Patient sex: F
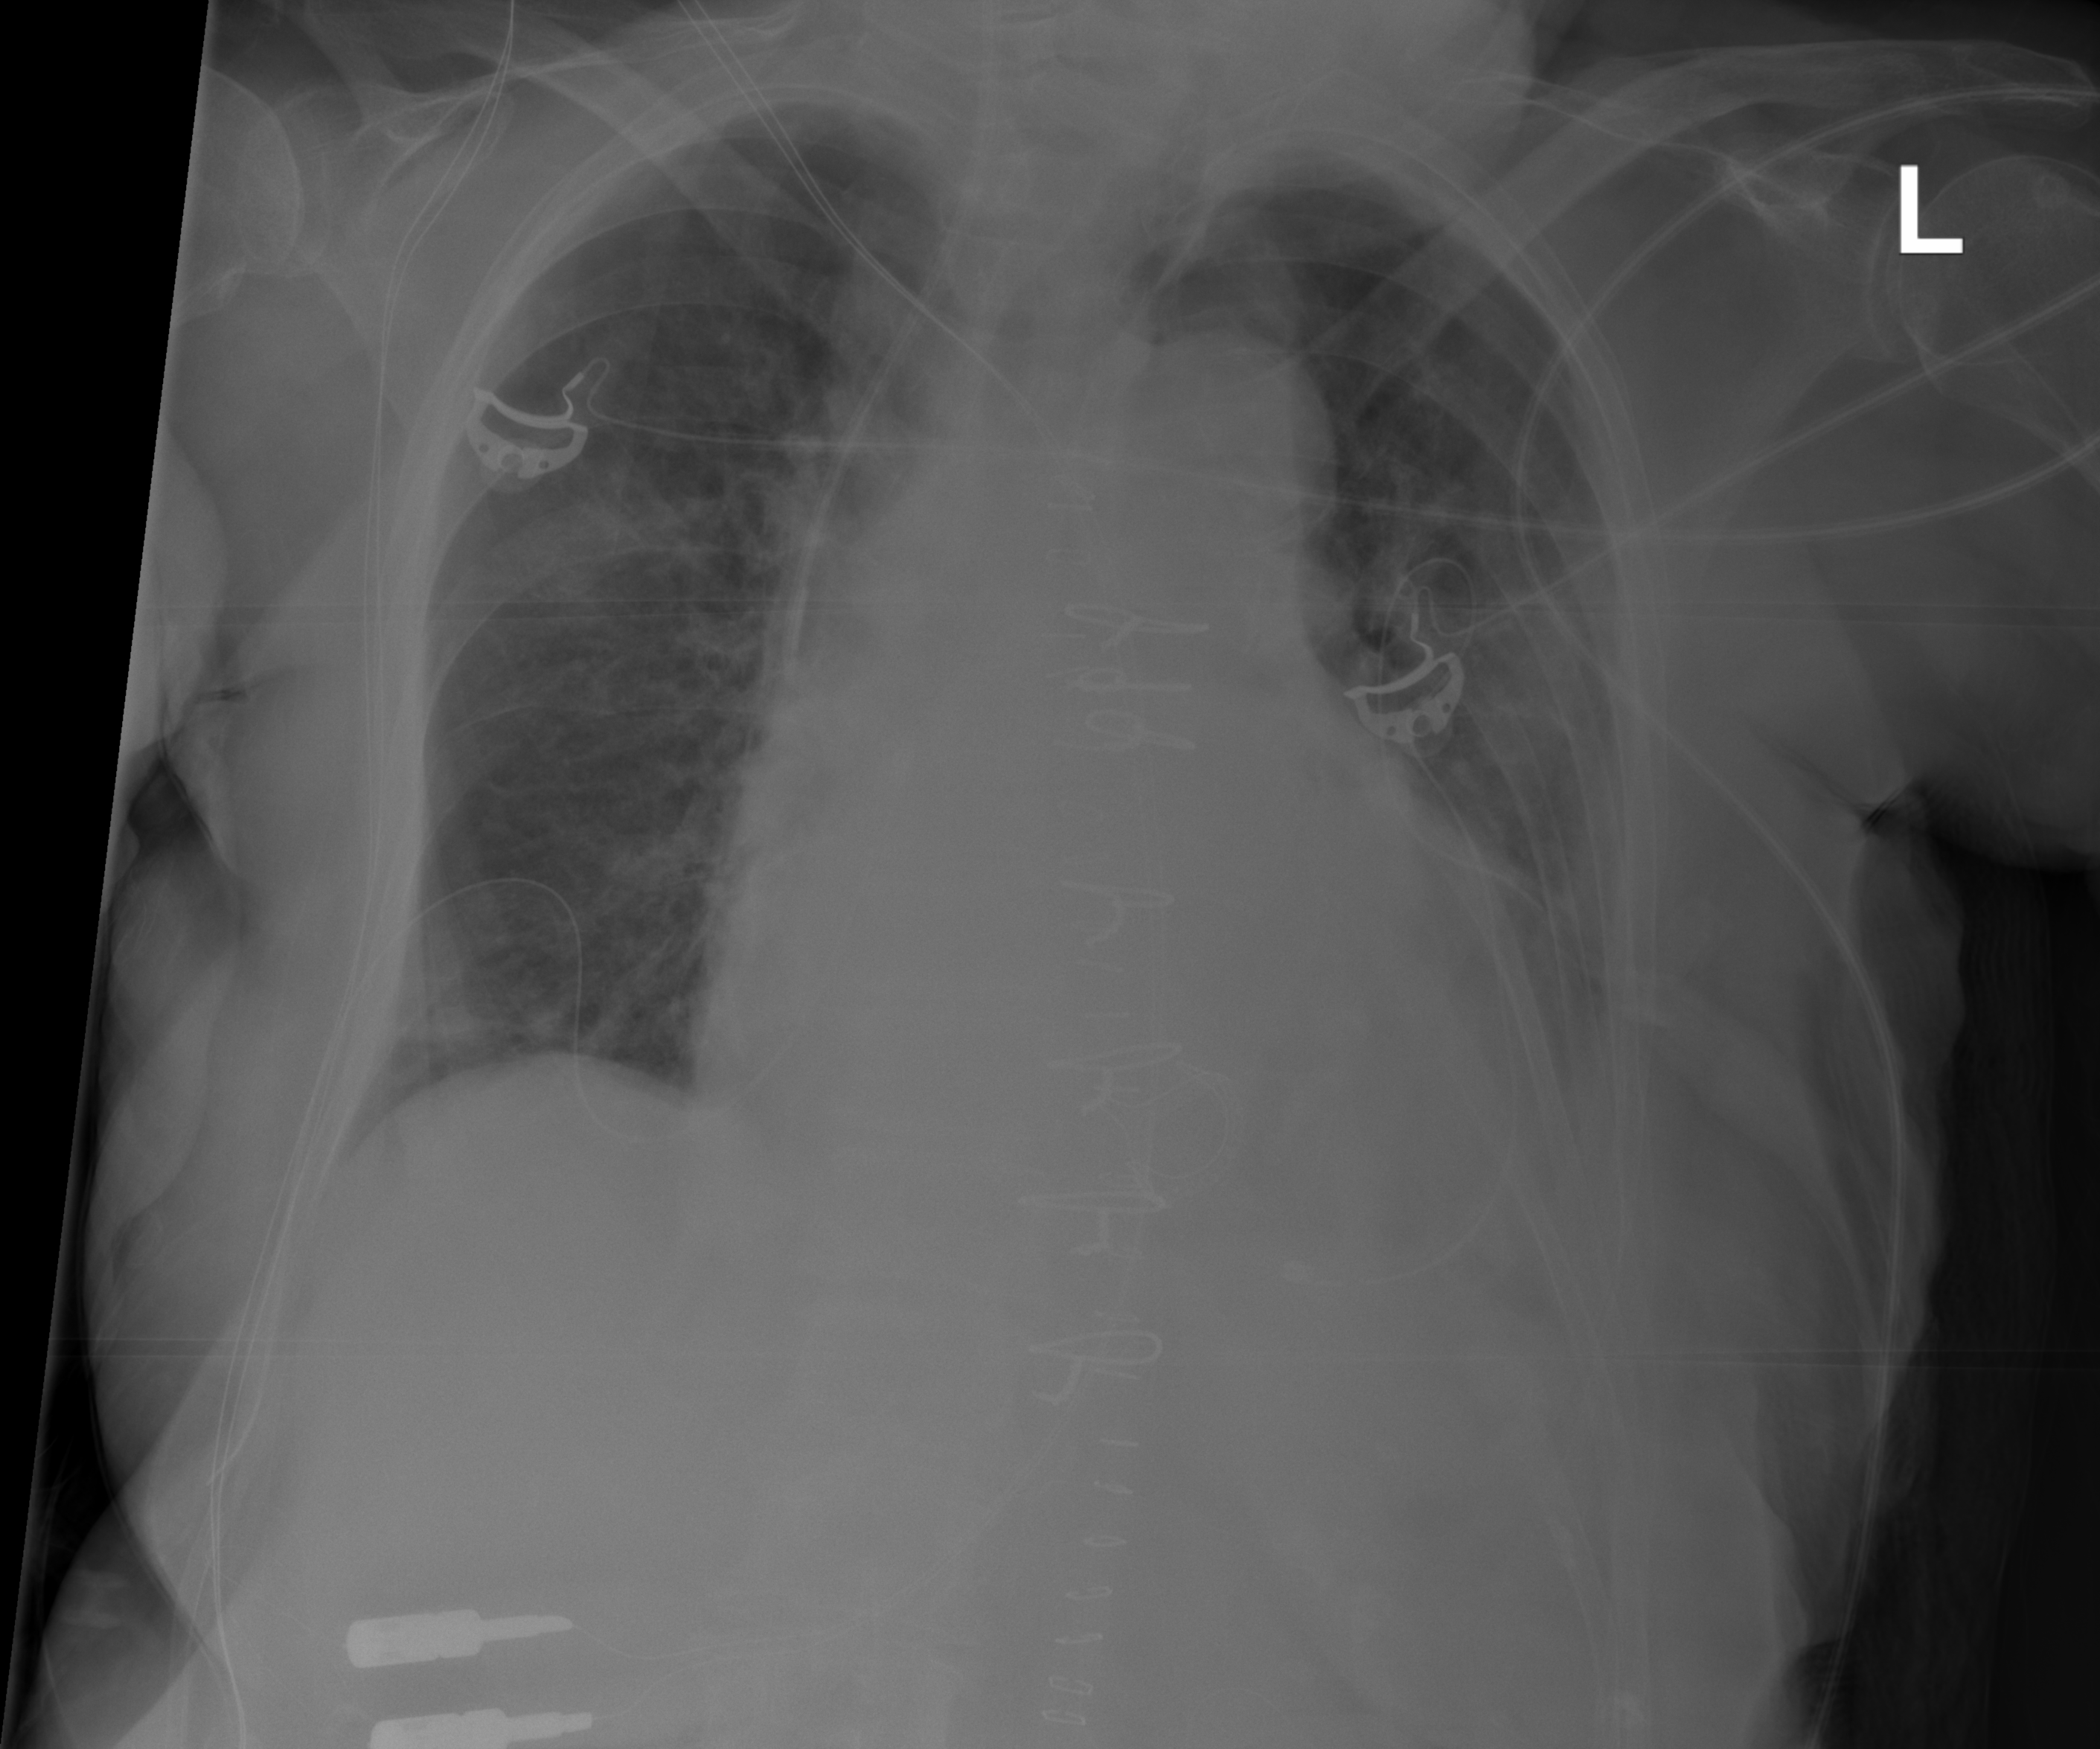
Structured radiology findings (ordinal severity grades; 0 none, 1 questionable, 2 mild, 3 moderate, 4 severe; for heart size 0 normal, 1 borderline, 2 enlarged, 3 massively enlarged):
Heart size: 3
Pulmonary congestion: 2
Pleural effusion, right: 3
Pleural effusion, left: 2
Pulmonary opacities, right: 1
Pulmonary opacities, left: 2
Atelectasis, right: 2
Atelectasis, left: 2